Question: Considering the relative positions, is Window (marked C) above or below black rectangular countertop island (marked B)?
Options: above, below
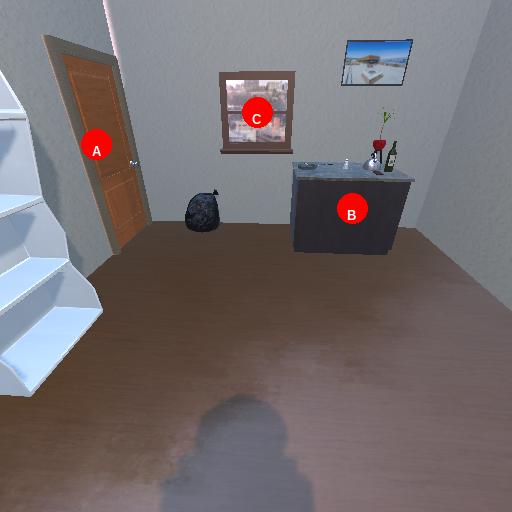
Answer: above